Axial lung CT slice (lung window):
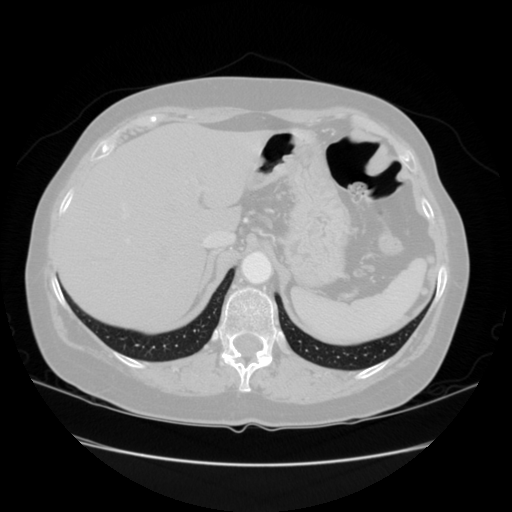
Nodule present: no